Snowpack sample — Buffalo Mountain, Silverthorne, Colorado, USA (1/25/25, 10:11 AM MST)
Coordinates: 39.6222, -106.1139
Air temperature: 22 °F
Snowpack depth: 110 cm
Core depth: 10 cm
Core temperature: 46.4 °F
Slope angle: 12°, slope face: 102°
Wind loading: high
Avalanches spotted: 0
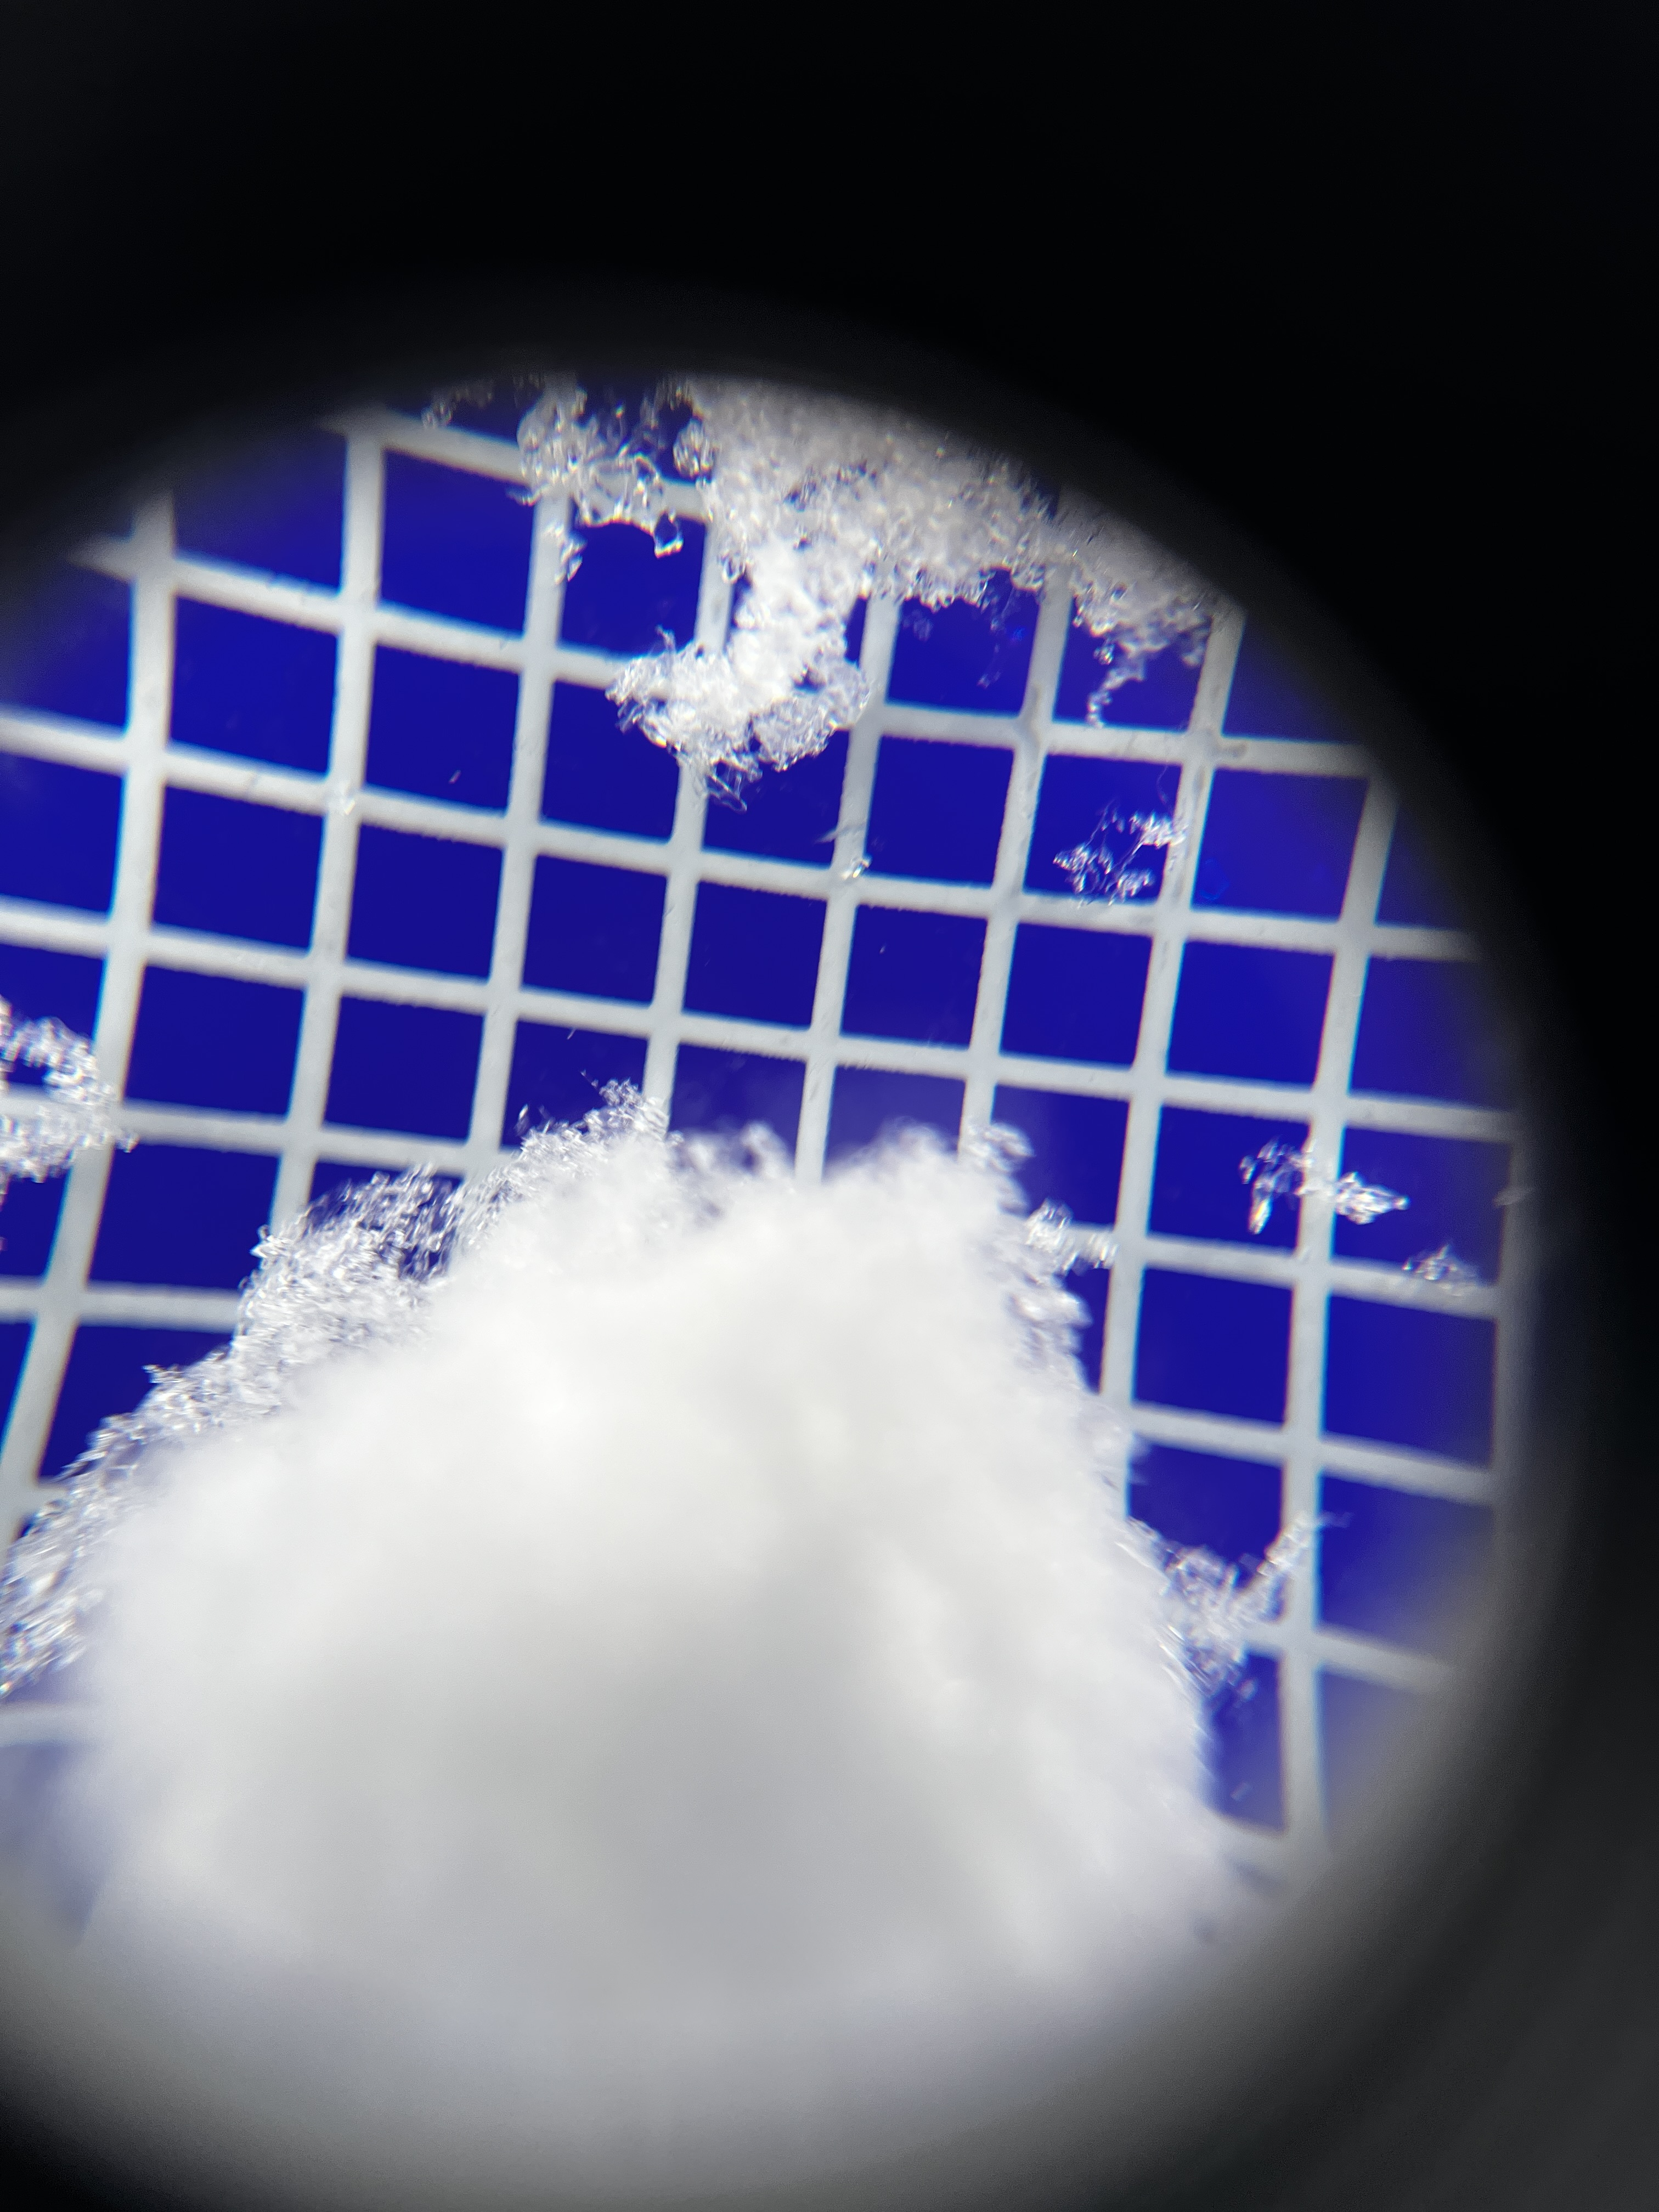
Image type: magnified_profile
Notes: No avalanches nearby, collected on the outskirts of a fire break 15 meters from the treeline, on way to Buffalo and Red Mountain